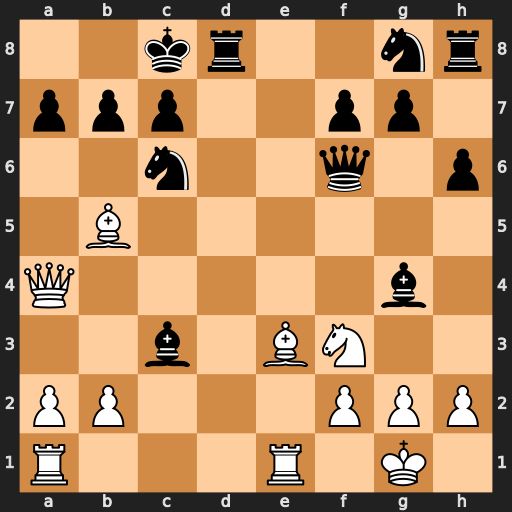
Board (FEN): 2kr2nr/ppp2pp1/2n2q1p/1B6/Q5b1/2b1BN2/PP3PPP/R3R1K1
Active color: w
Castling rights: -
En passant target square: -
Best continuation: Qxg4+ Qe6 Qxe6+ fxe6 bxc3